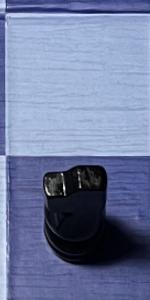
Label: Knight_Black